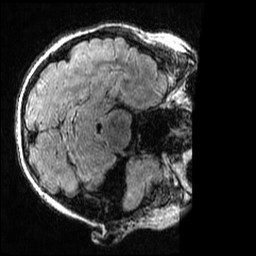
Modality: T2w
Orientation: axial
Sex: female
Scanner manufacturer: ge
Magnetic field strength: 3 T
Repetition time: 6 s
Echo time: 0.1265 s